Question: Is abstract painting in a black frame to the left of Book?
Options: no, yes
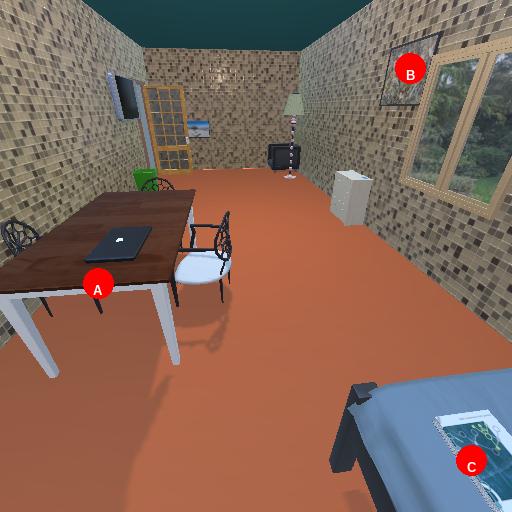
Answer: no